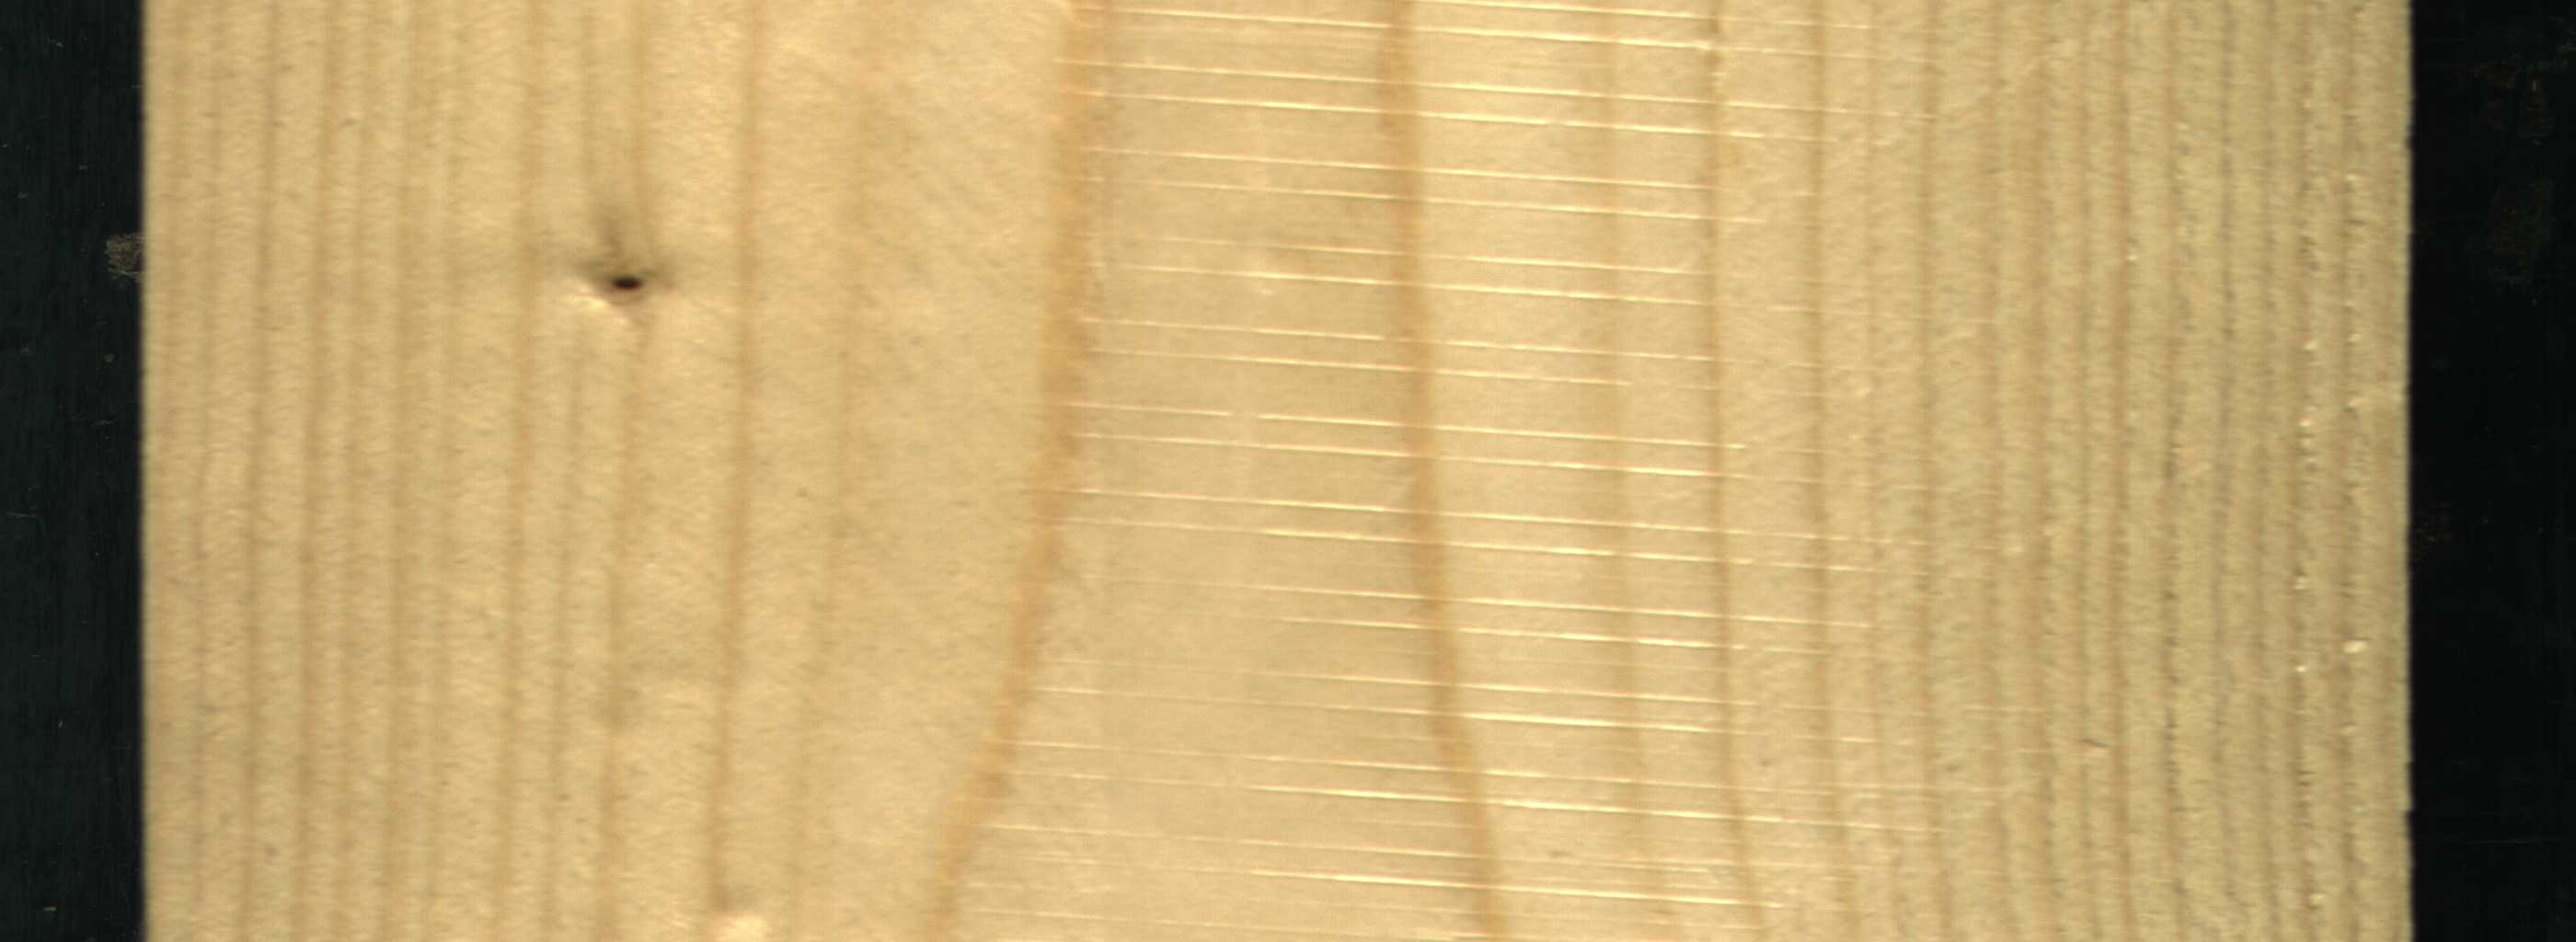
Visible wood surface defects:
Dead_Knot